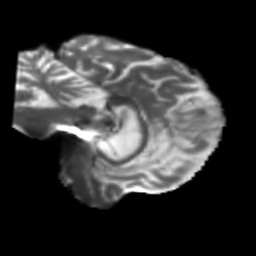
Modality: T2w
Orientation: sagittal
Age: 66
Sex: female
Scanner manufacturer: siemens
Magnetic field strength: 3 T
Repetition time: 5.25 s
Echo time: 0.08 s